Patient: sex M, age 71
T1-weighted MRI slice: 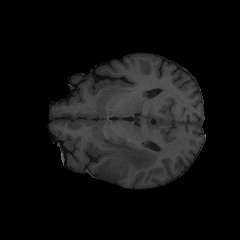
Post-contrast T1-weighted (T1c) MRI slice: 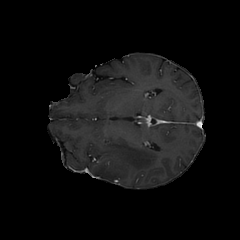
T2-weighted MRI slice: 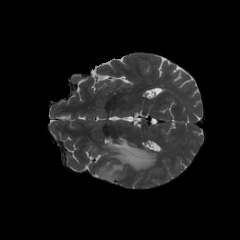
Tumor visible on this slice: yes
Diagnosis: Glioblastoma, IDH-wildtype
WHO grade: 4